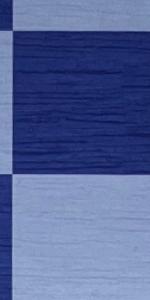
Label: Empty